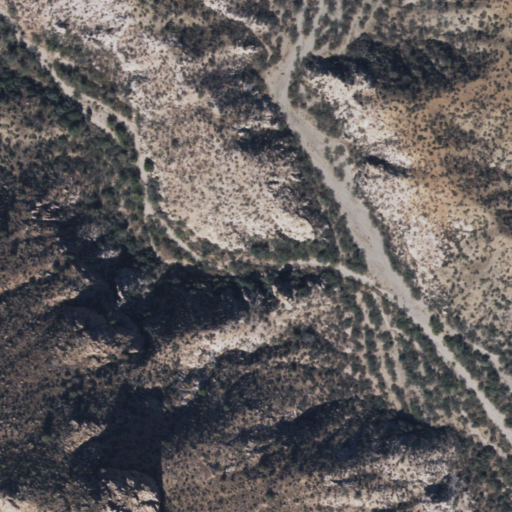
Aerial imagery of valley in Arizona named Hackberry Canyon containing only shrub